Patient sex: F
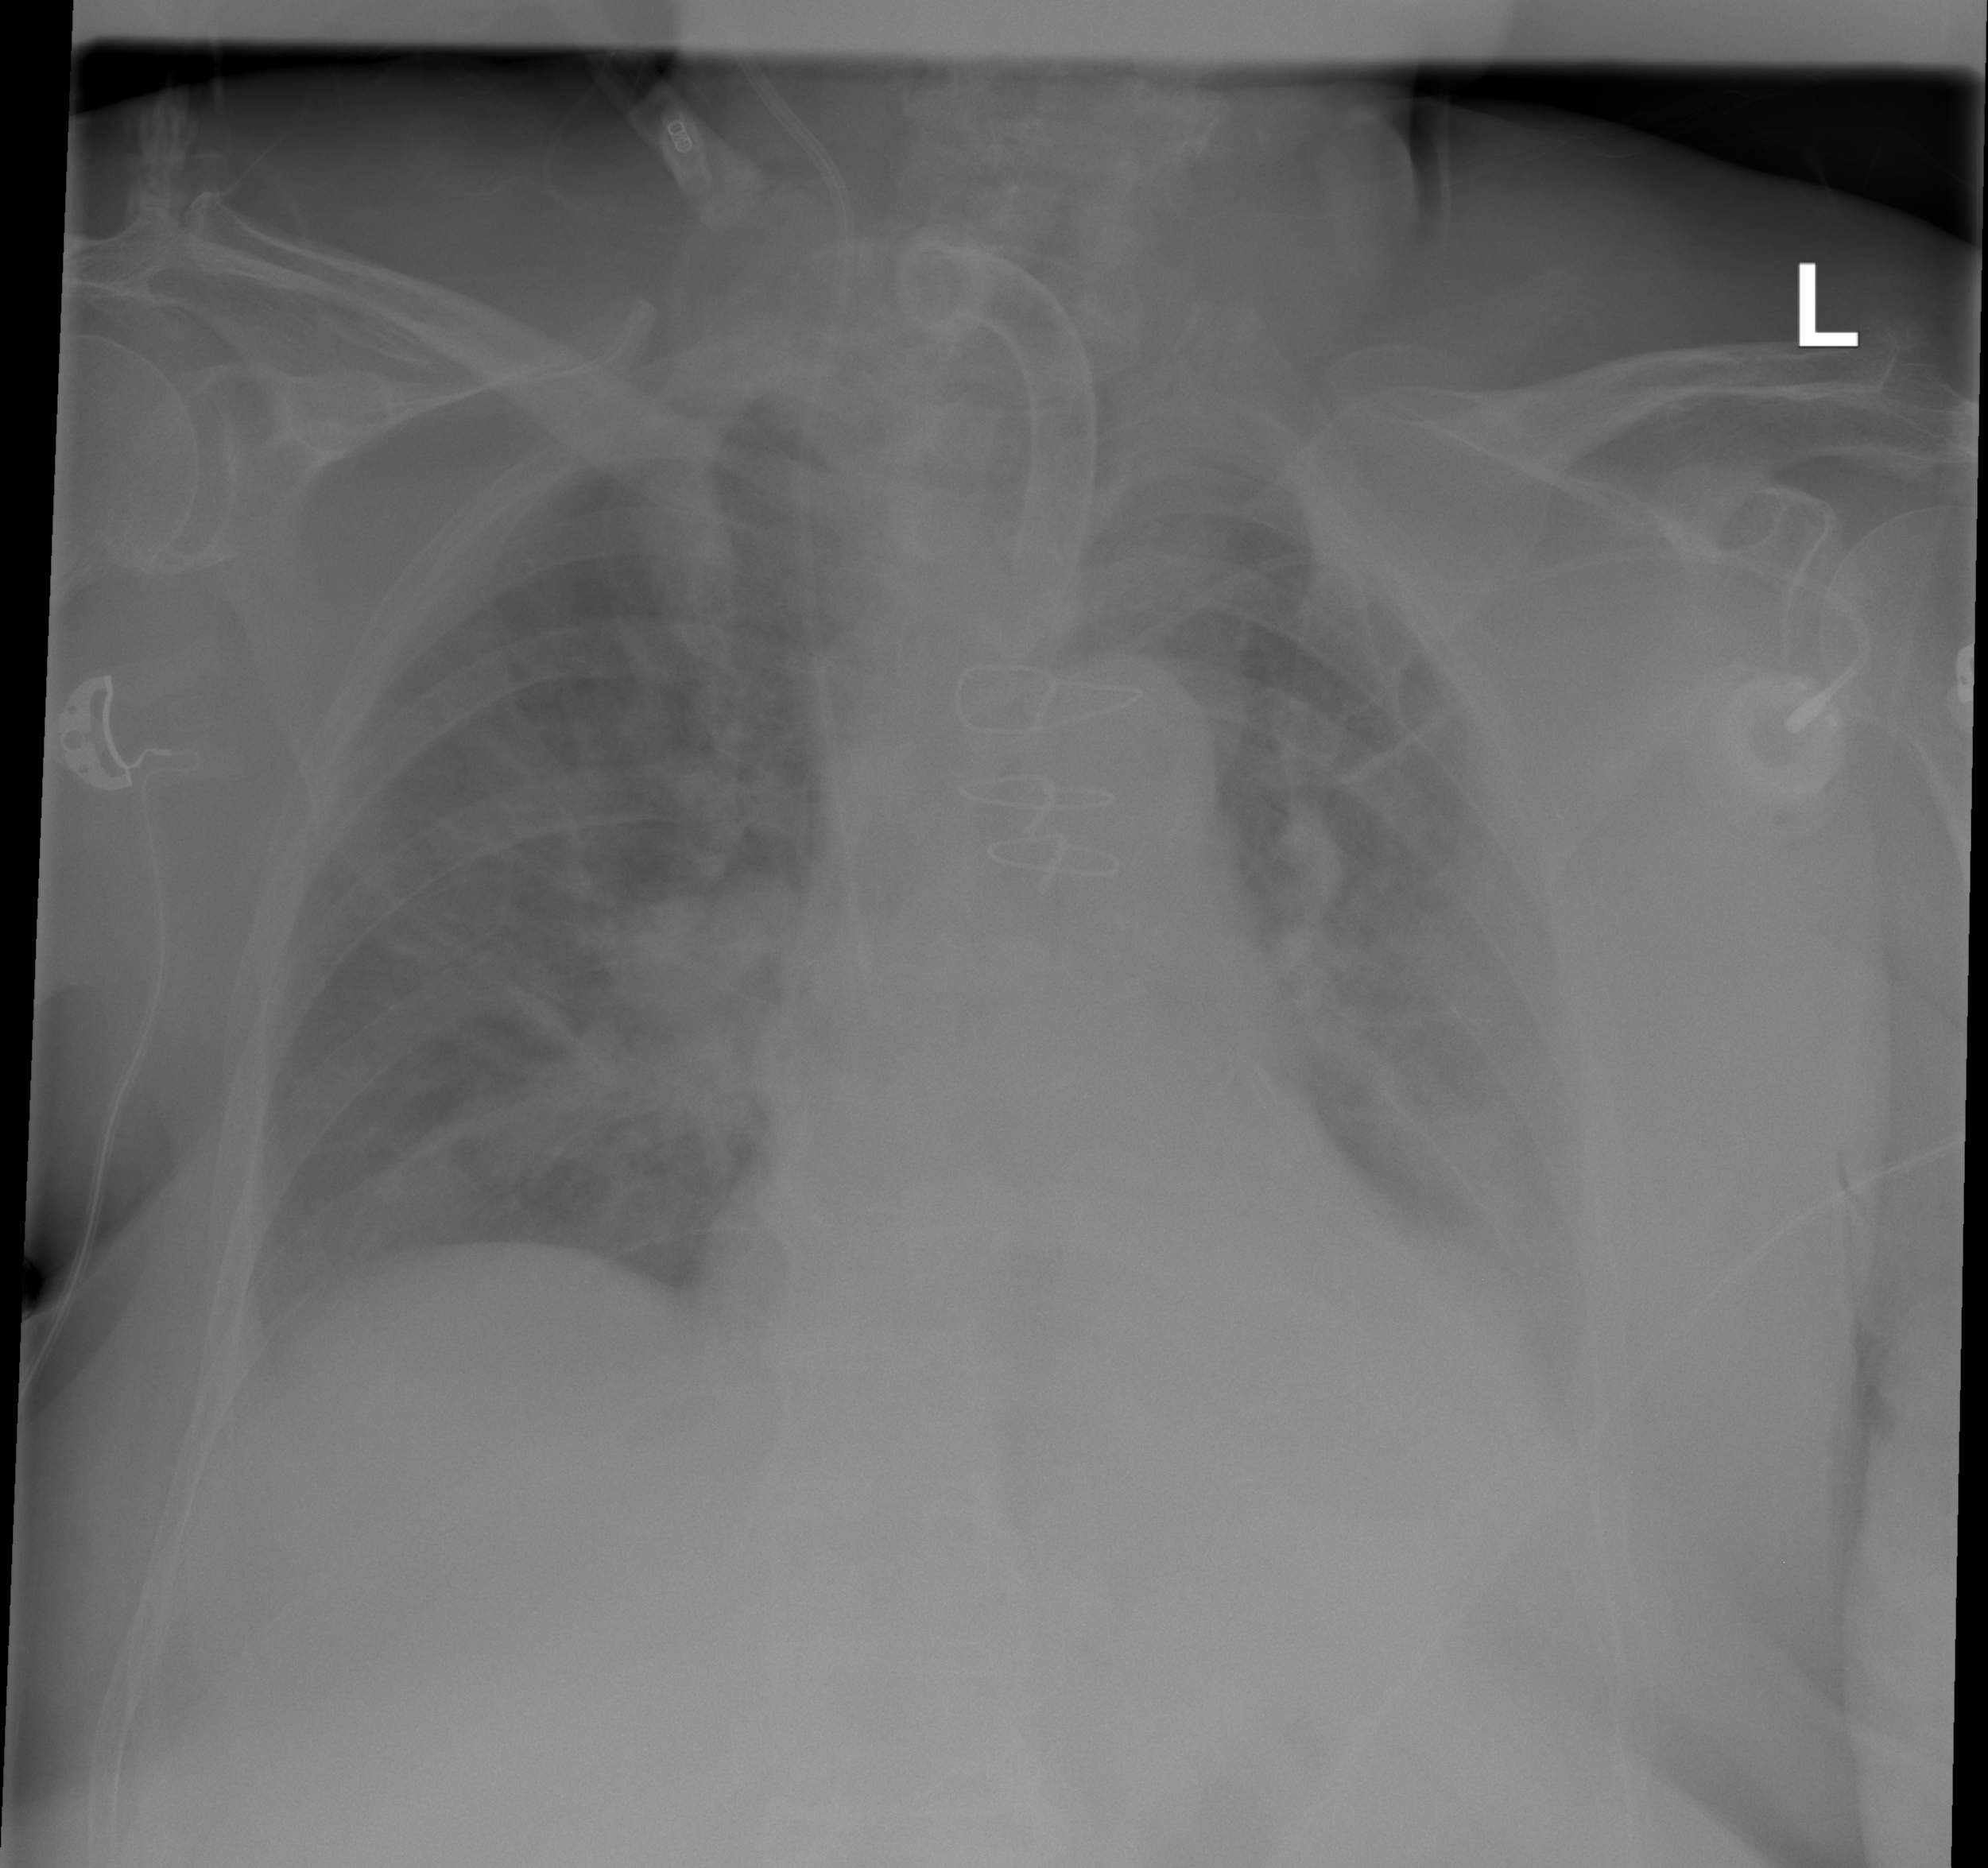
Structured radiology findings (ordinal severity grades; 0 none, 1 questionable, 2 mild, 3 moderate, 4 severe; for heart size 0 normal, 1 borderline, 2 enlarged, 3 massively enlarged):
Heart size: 2
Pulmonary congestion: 2
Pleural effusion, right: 0
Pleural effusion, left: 2
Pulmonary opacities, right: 1
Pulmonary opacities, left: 1
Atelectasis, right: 1
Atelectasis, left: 2